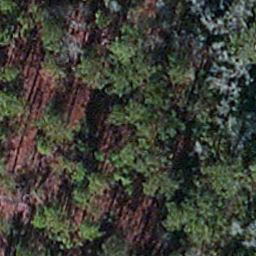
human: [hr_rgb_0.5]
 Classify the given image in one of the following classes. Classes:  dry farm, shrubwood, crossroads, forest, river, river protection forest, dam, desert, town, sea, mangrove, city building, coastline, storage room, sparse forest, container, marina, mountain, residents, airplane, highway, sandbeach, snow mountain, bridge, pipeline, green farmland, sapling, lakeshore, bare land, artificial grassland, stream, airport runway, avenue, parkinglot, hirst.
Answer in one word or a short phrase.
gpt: sapling